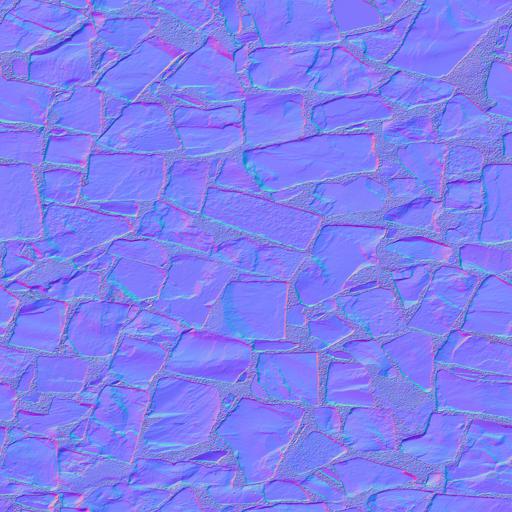
medival old paved pavement paving stones road roman